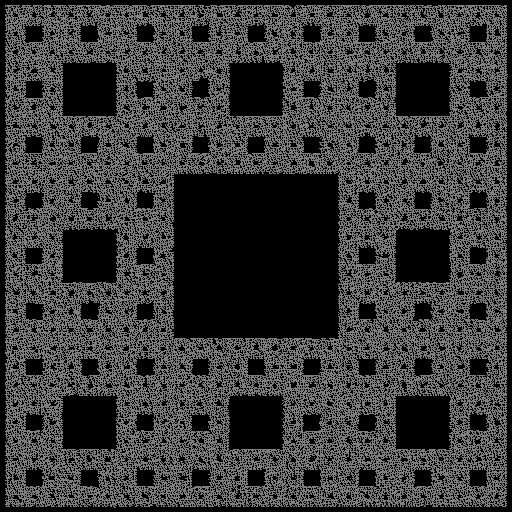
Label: sierpinski_carpet